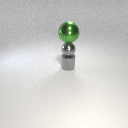
small gray metal sphere below large green metal sphere